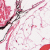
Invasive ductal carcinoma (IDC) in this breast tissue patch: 0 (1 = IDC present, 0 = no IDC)